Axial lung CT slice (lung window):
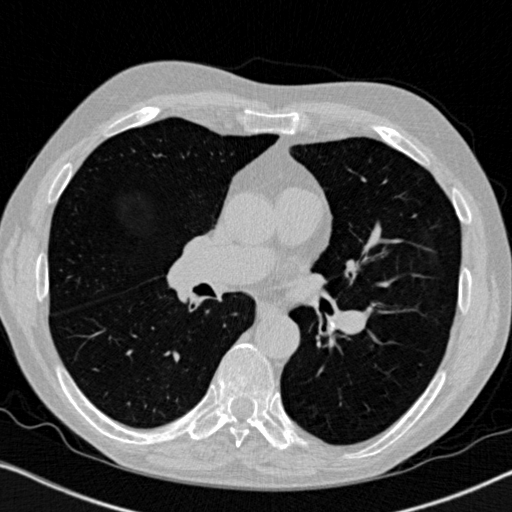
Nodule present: no